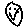
Label: smiley face